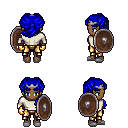
a pixel art fantasy rpg character, female body template, human, dark skin, white long-sleeve shirt, gold greaves, blue princess hairstyle, silver tiara, gold gloves, white slippers, shield, four views (front, back, left, right), 2x2 character sprite sheet, small pixel art, hard edges, no anti-aliasing